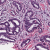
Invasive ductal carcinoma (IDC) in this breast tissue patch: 1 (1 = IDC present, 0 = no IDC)